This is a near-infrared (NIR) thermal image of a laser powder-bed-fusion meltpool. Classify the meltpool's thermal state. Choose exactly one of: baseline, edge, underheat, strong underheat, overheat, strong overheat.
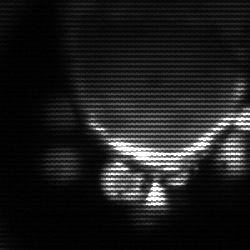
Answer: edge